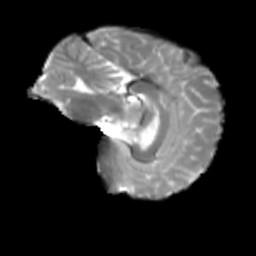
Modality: T2w
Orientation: sagittal
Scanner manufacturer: siemens
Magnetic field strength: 3 T
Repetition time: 4 s
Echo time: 0.0594 s